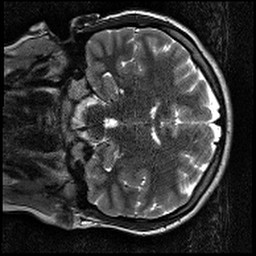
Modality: T2w
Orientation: coronal